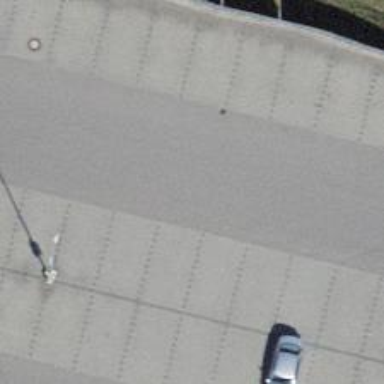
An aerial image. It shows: Asphalt parking aisle off service road.